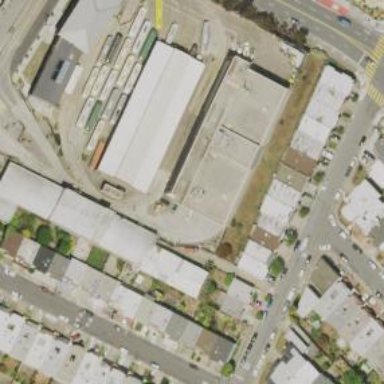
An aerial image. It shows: Light rail service yard with electrified contact lines.